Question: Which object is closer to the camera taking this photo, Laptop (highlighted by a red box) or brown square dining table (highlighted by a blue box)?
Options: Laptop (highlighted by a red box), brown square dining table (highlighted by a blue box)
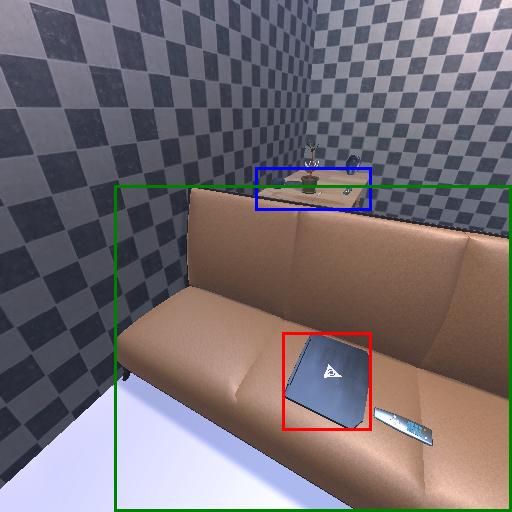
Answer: Laptop (highlighted by a red box)